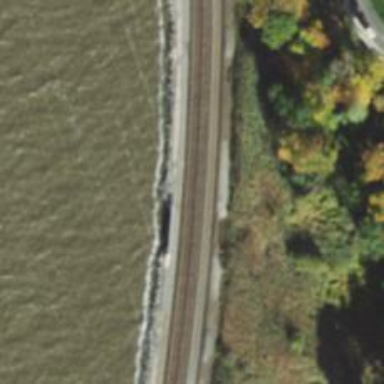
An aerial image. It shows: Railway bridge with electrified rail tracks.